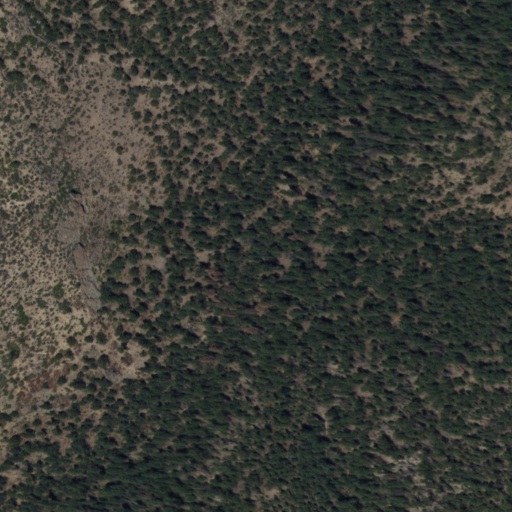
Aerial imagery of valley in New Mexico named Deer Spring Canyon containing evergreen forest and shrub